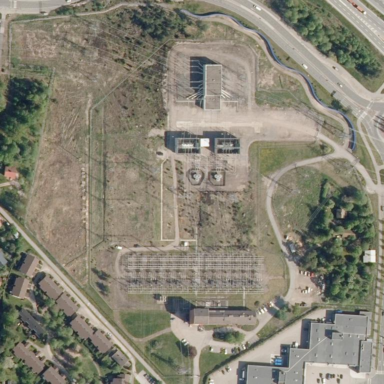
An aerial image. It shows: Transmission level substation.